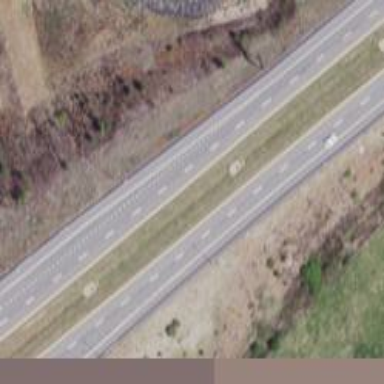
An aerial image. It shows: Asphalt motorway.